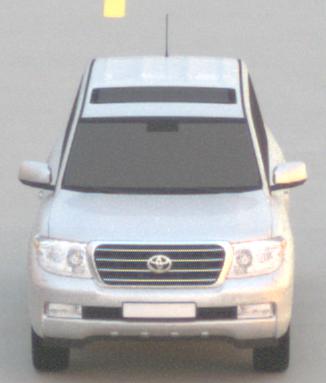
Make: Toyota
Model: Land Cruiser V8 4.7
Detailed model: Land Cruiser V8 (J20)
Model produced from: 2008/03
Model produced until: 2009/11
Doors: 5
Color: white
Road condition: dry road
Daytime: sunrise or sunset
Contrast: medium contrast